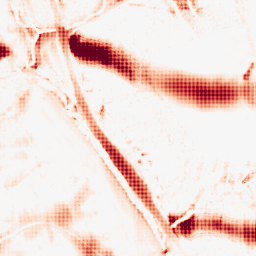
Category: morphological
Decomposition family: morphological_ellipse
Decomposition parameters: operation: opening
width: 50
height: 30
Upsampling method: sinc_hamming
Upsampling parameters: scale: 4
kernel_size: 4
Upsampling scale: 4